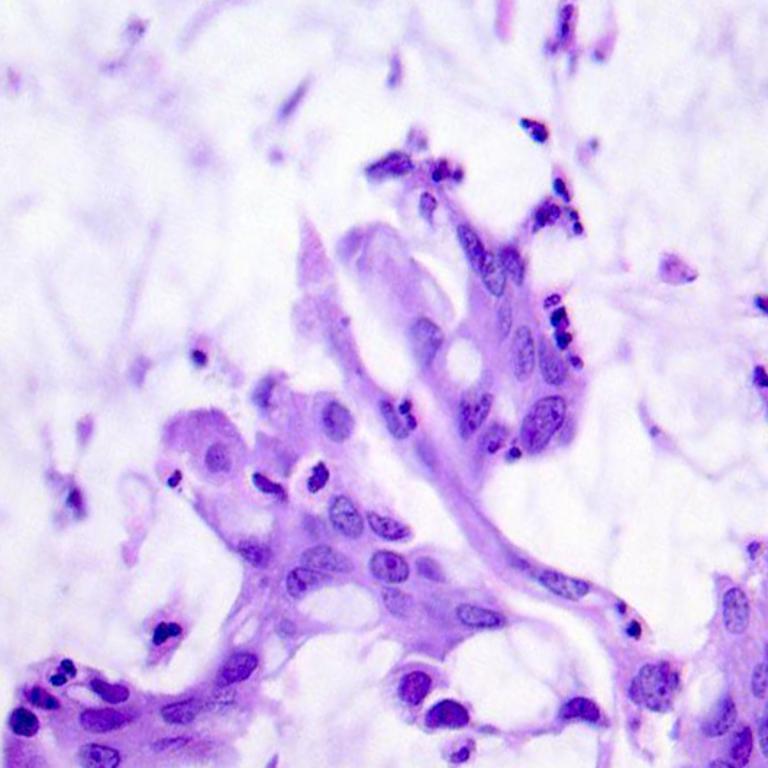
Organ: colon
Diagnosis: adenocarcinomas